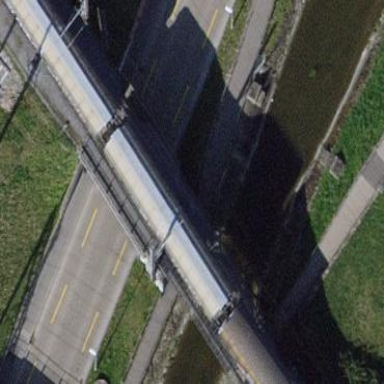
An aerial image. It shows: Man-made bridge.